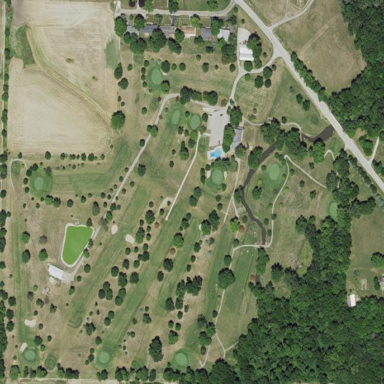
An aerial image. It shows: Golf course.